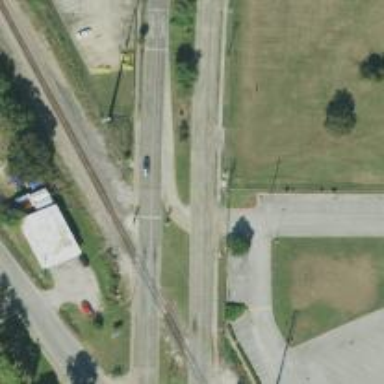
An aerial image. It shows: Railway crossing with lights and diagonal stripes.